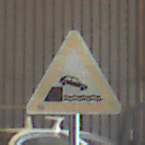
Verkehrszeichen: Ufer
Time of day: Midday
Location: Indoor (Urban)
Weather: NotSpecified
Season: NotSpecified
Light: Natural